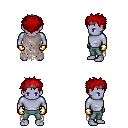
a pixel art fantasy rpg character, male body template, dark elf, purple skin, gray tattered cape, teal pants, red bedhead hairstyle, iron tiara, gold gloves, four views (front, back, left, right), 2x2 character sprite sheet, small pixel art, hard edges, no anti-aliasing